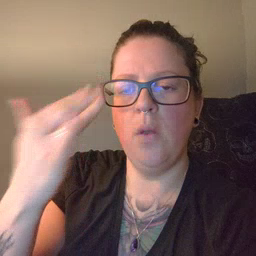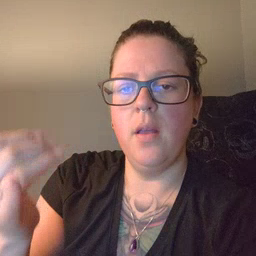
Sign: why